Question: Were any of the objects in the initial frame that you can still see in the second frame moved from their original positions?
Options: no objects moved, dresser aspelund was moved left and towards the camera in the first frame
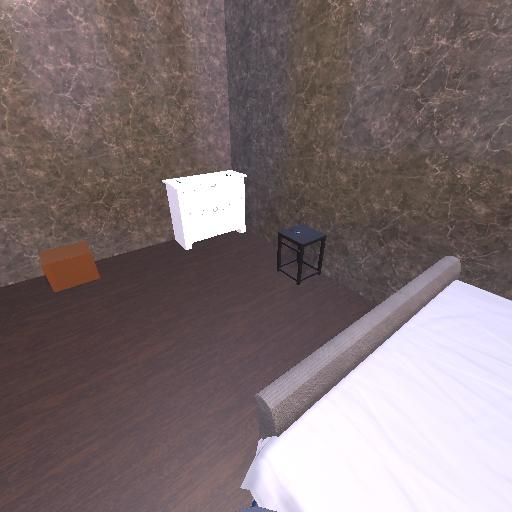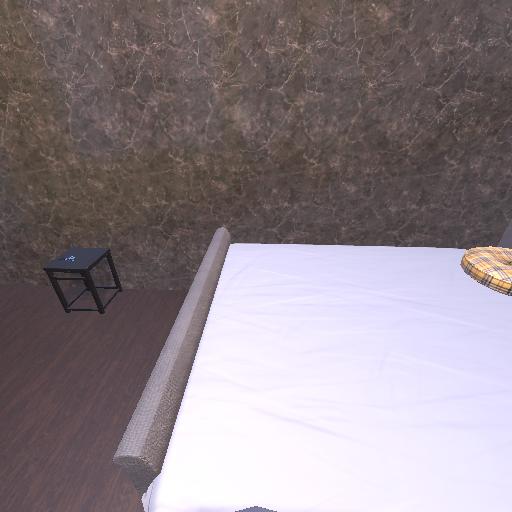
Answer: no objects moved